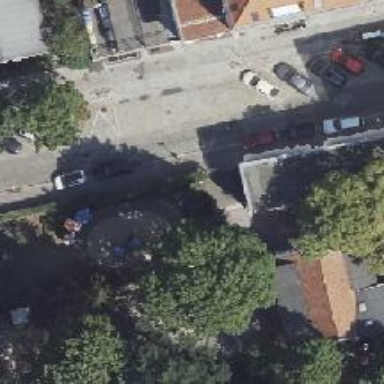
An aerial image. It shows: There is parking obstacle present in the area.